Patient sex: M
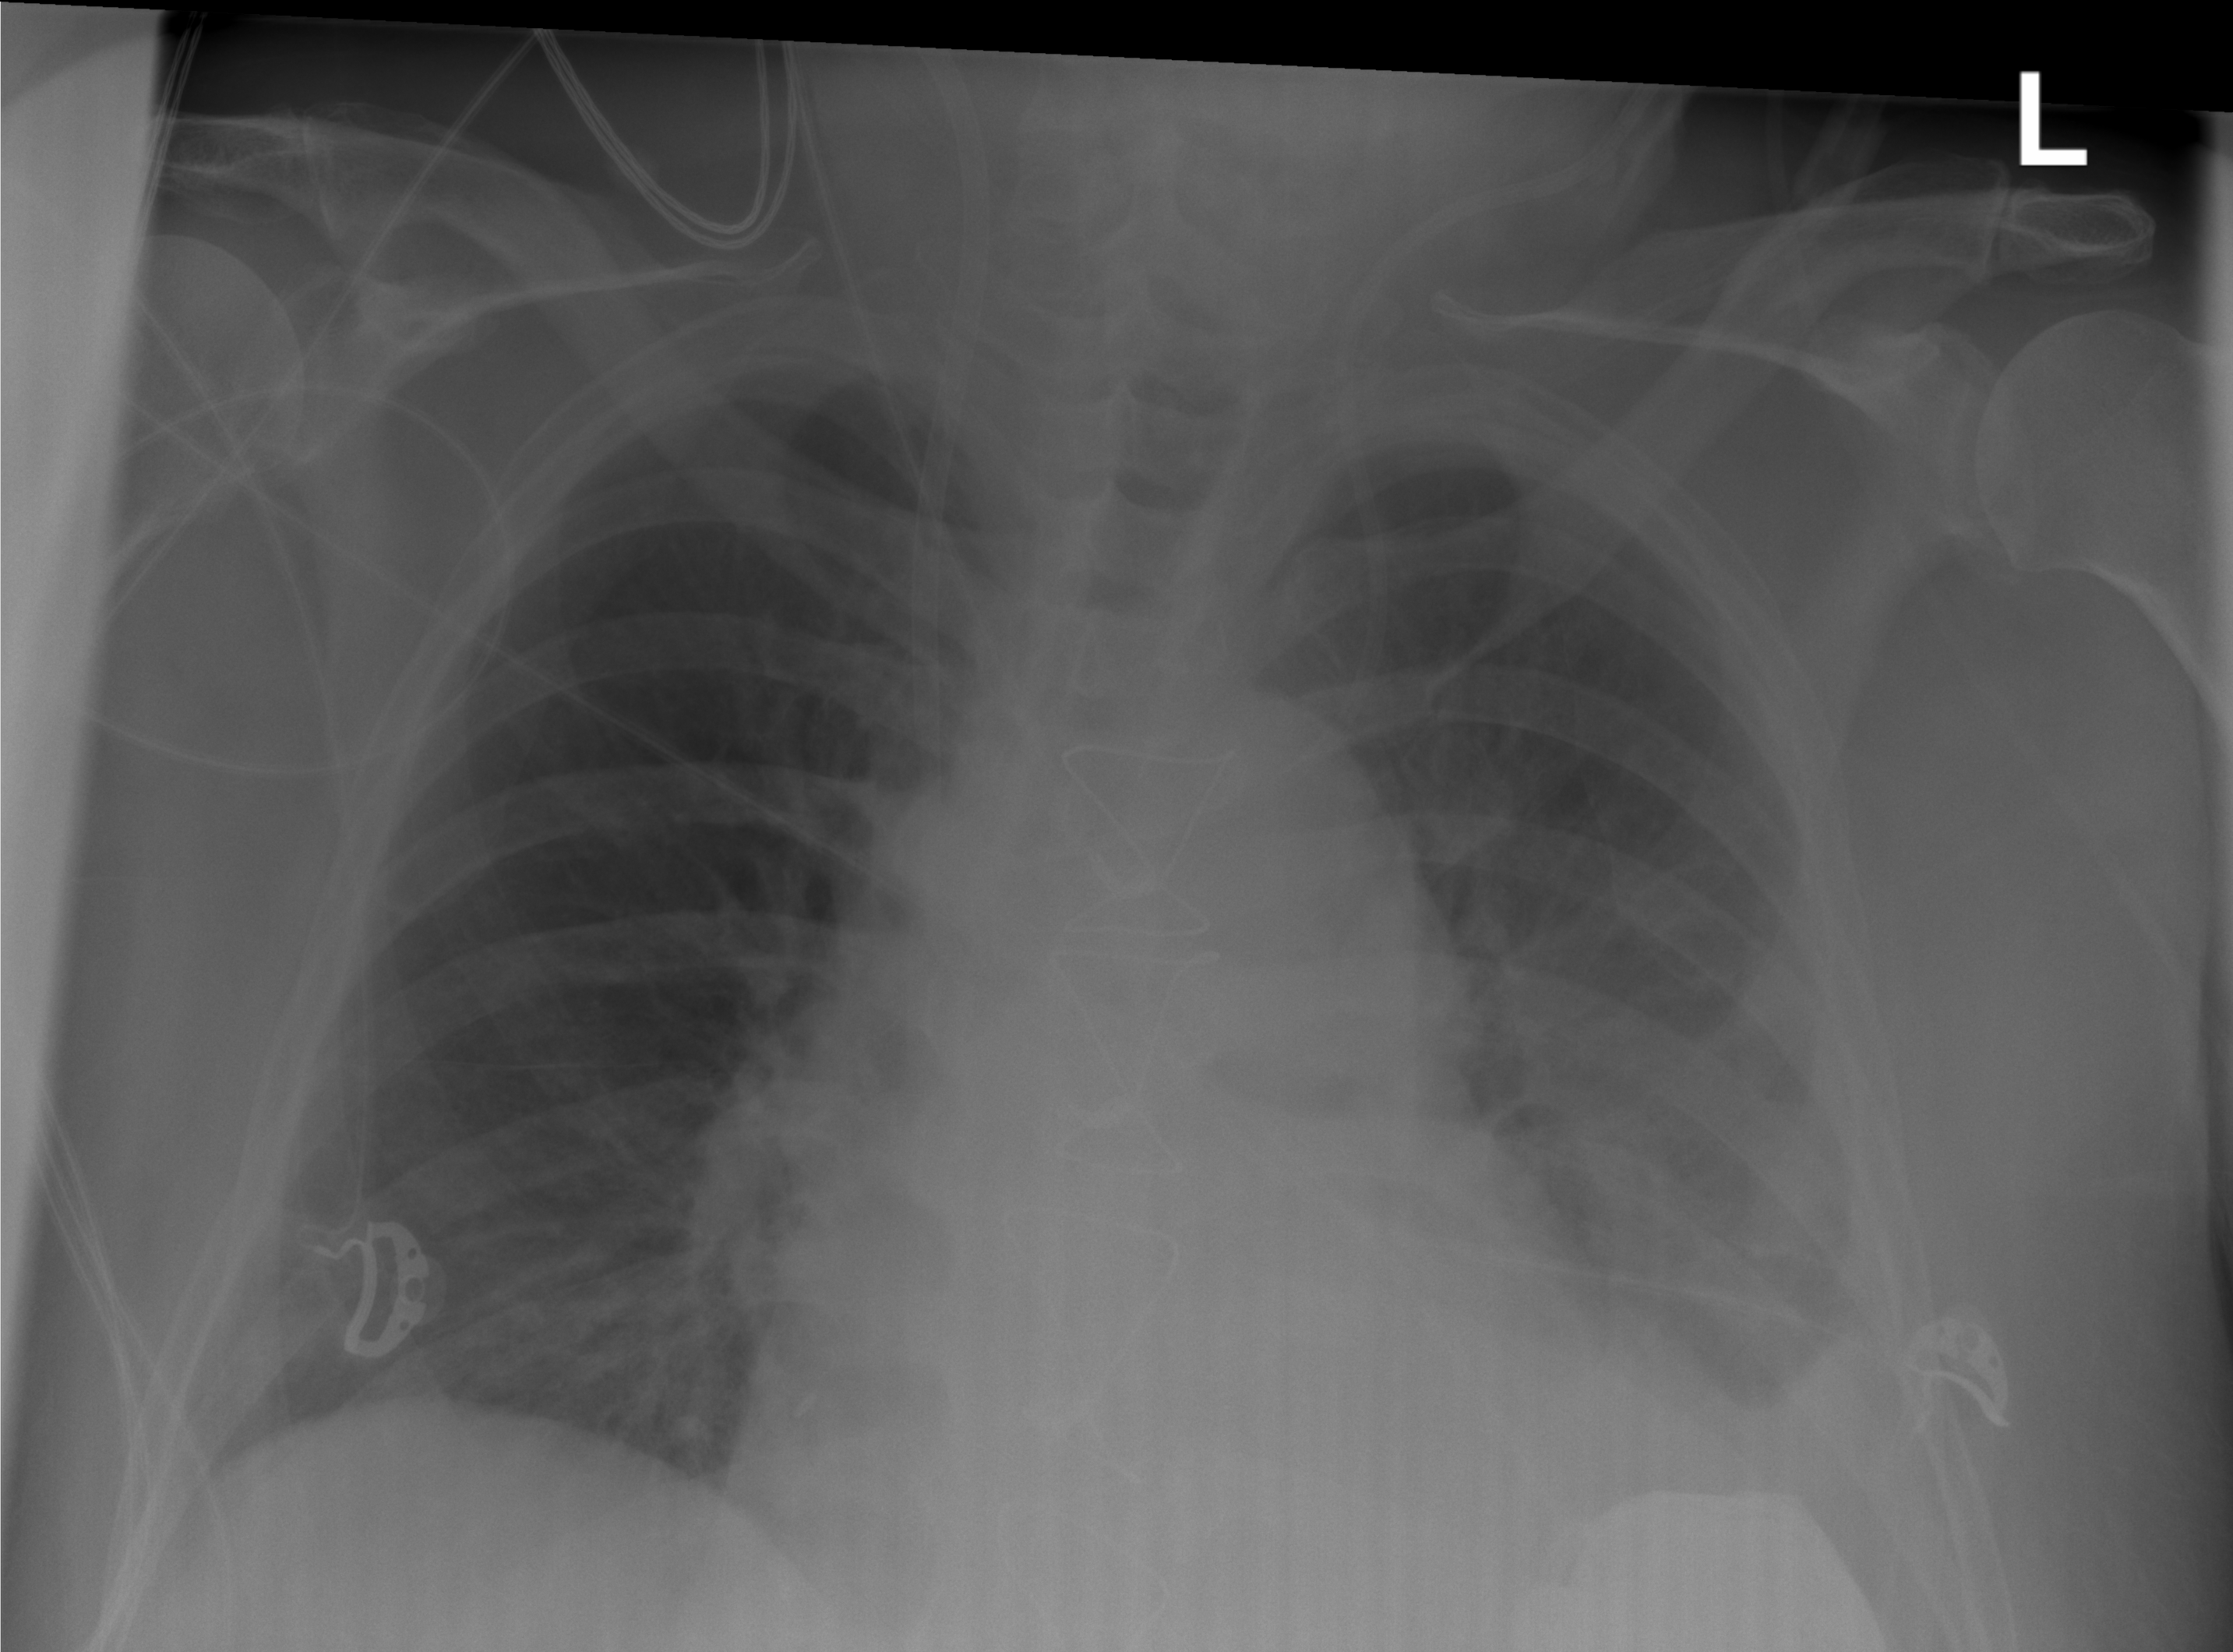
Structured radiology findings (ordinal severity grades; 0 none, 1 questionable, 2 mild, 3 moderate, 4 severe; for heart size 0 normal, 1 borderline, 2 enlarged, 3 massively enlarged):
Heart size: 2
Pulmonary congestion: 2
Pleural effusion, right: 0
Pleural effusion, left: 2
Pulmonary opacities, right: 0
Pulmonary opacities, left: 0
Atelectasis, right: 0
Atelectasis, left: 2